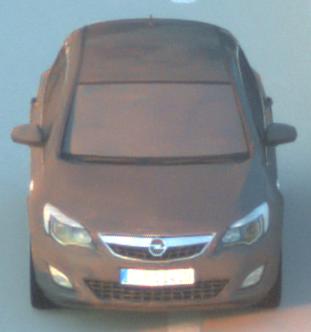
Make: Opel
Model: Astra 1.4 ecoFlex
Detailed model: Astra (J)
Model produced from: 2009/12
Model produced until: 2010/12
Doors: 5
Color: gray
Road condition: dry road
Daytime: sunrise or sunset
Contrast: medium contrast